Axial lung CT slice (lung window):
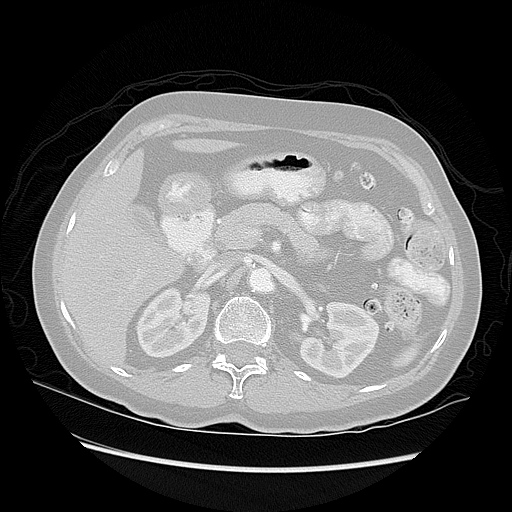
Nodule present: no